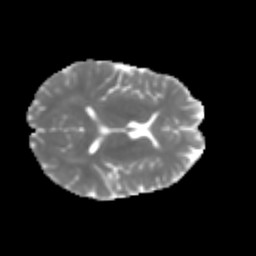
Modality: MD
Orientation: axial
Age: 29
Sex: male
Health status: healthy